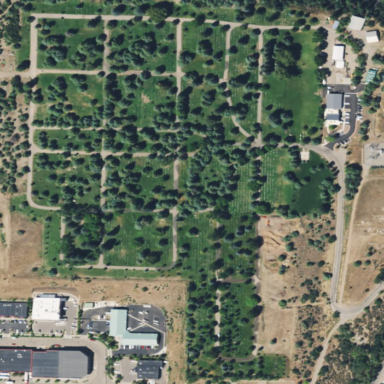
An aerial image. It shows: Cemetery.